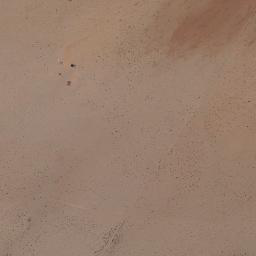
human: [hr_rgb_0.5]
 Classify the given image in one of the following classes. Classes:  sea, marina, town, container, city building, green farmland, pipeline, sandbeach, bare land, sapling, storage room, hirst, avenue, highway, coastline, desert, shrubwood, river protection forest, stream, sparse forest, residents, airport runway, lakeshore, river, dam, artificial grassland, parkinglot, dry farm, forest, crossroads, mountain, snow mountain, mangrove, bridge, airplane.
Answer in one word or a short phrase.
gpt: bare land